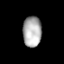
Tissue: lung
Cell type: Others
Senescence score: 0.2303
Nuclear area (px): 559
Mean DAPI intensity: 174.42